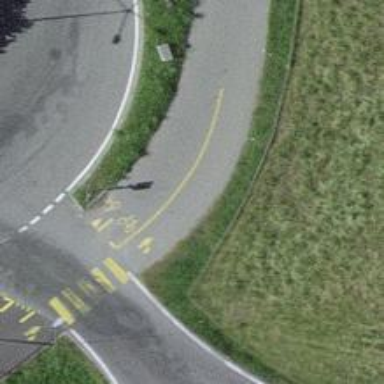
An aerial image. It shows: Asphalt cycleway.